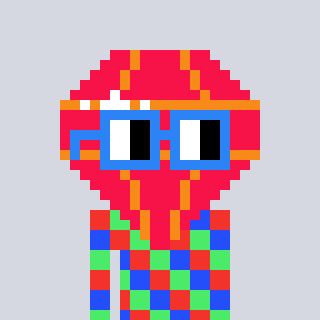
a pixel art character with square blue glasses, a red diamond-shaped head and a cold-colored body on a cool background